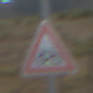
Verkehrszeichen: RadverkehrLinks
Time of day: Midday
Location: Outdoor (Nature)
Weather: PartlyCloudy
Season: NotSpecified
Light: Natural